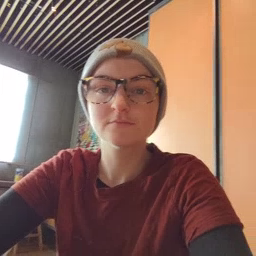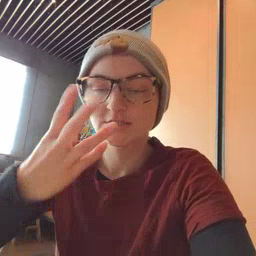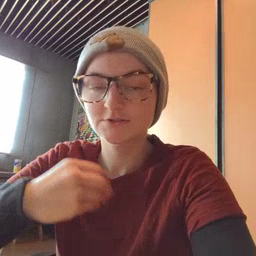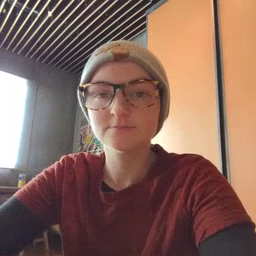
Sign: sleepy